RGB frame:
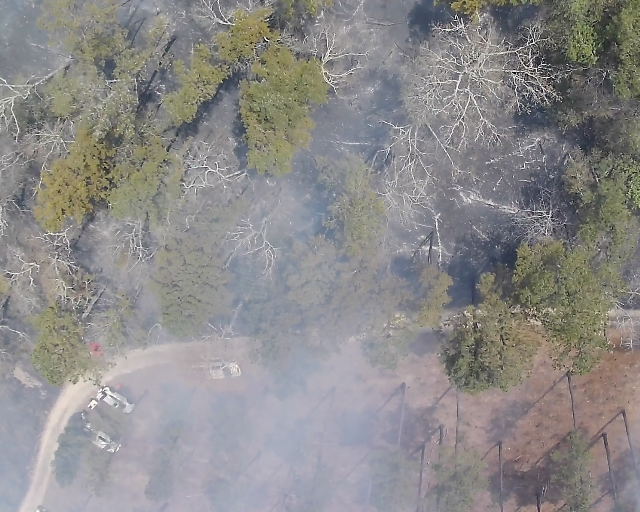
Thermal frame:
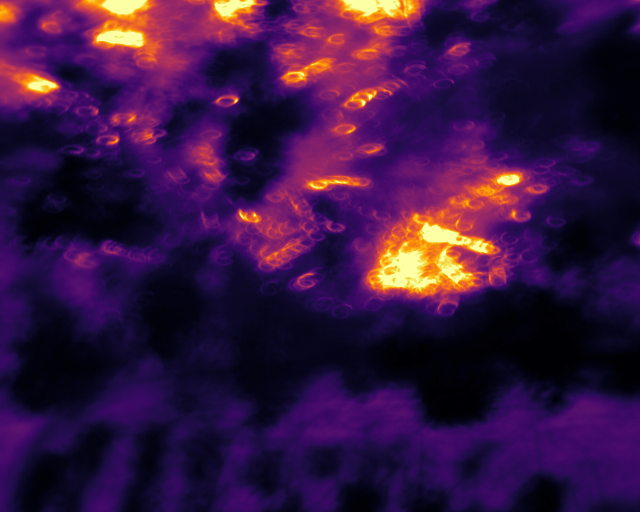
Captured: 2026-02-26 03:40:20
Pixels at or above 80 °C: 15889 (fraction of frame: 0.04849)